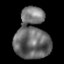
Tissue: prostate
Cell type: T cells
Senescence score: 0.7256
Nuclear area (px): 1573
Mean DAPI intensity: 107.79